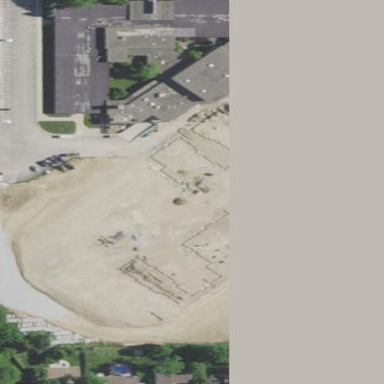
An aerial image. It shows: School building.